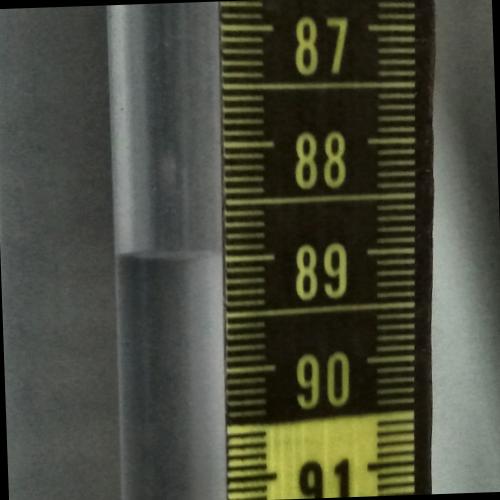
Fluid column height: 89.0 cm